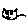
Label: cat